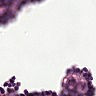
Metastatic tissue present: no